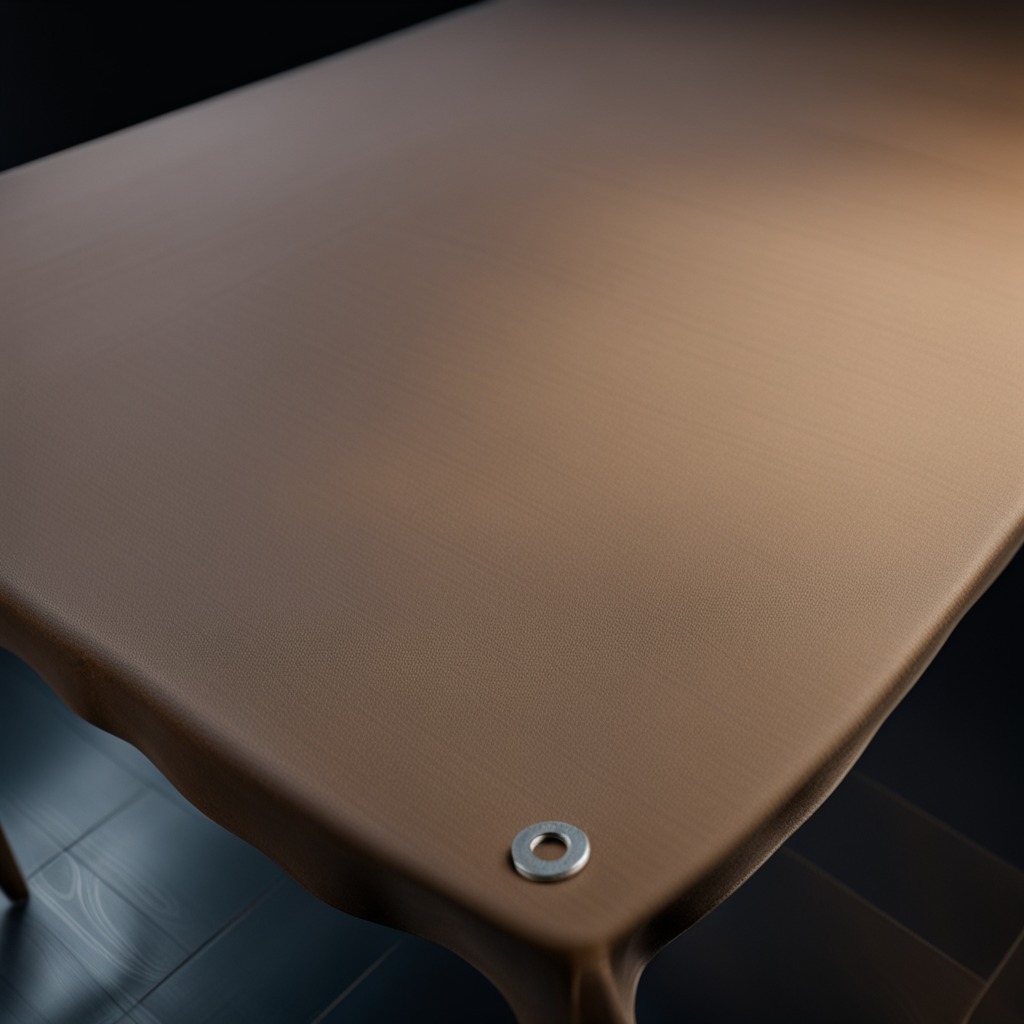
A flat metal washer lies on a wooden table inside a workshop at night with soft shadows beneath the cloth.